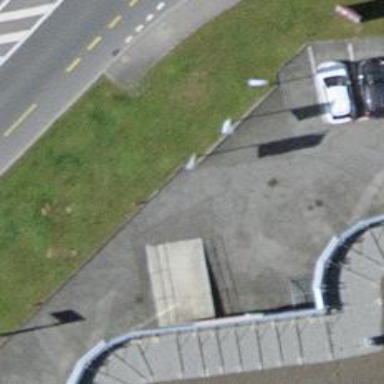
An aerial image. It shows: Advertising flagpole is visible.